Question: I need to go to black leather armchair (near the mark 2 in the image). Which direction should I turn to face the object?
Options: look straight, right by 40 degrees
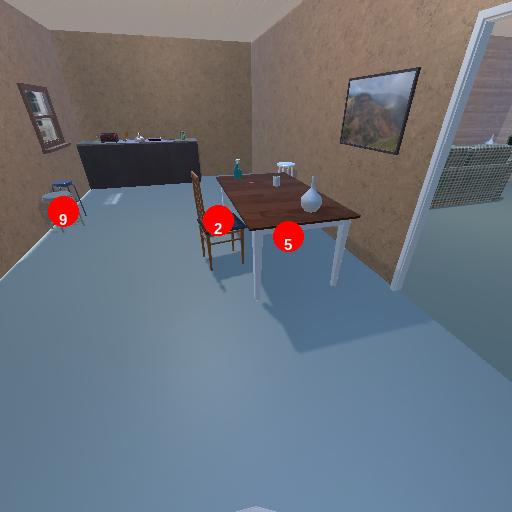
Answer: look straight